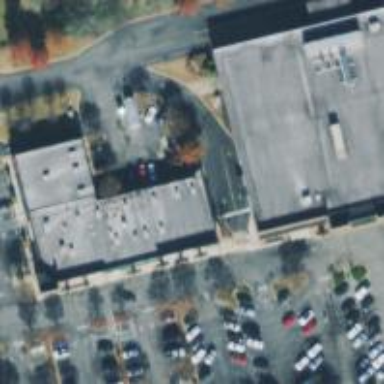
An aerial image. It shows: Healthcare clinic.